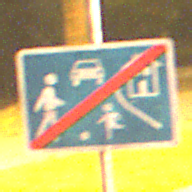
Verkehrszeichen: EndeVerkehrsberuhigterBereich
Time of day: Night
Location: Outdoor (Urban)
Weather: Clear
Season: NotSpecified
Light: Artificial